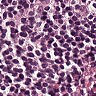
Metastatic tissue present: yes